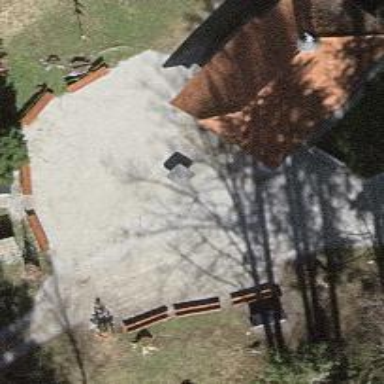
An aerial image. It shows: Bench for seating.